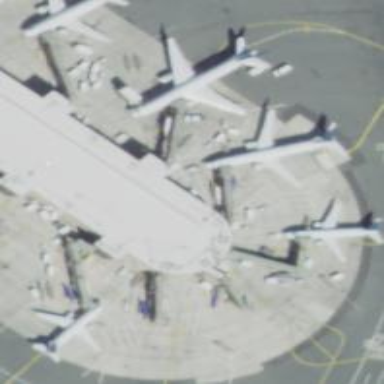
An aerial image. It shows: Airport gate.